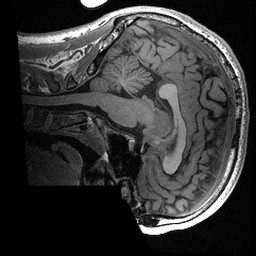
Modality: T1w
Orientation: sagittal
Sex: male
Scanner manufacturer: ge
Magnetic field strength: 3 T
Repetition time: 0.0064 s
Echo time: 0.00281 s